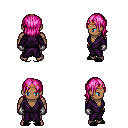
a pixel art fantasy rpg character, male body template, human, dark skin, purple robe, white pants, pink long bangs hairstyle, bronze tiara, metal gloves, black slippers, four views (front, back, left, right), 2x2 character sprite sheet, small pixel art, hard edges, no anti-aliasing